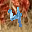
Label: 4